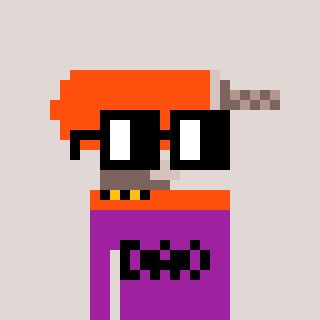
a pixel art character with square black glasses, a drill-shaped head and a magenta-colored body on a warm background